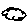
Label: cloud